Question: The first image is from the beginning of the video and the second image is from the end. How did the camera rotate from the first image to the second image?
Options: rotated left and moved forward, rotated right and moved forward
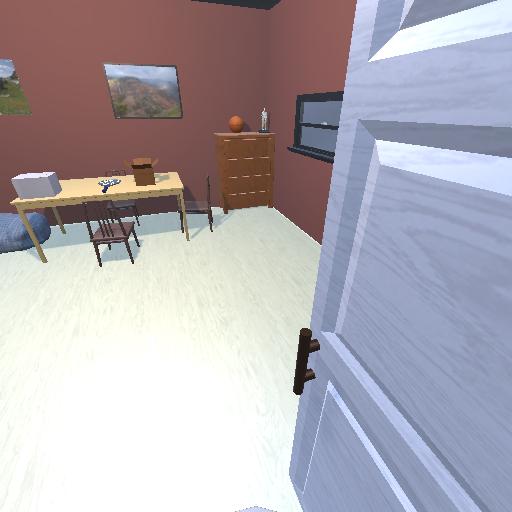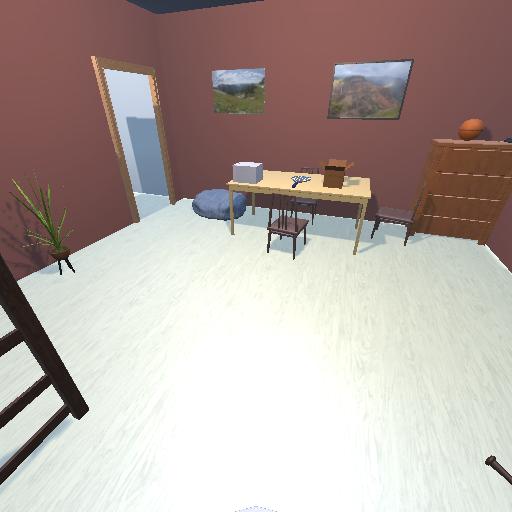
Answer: rotated left and moved forward